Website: crate-barrel
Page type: receipt
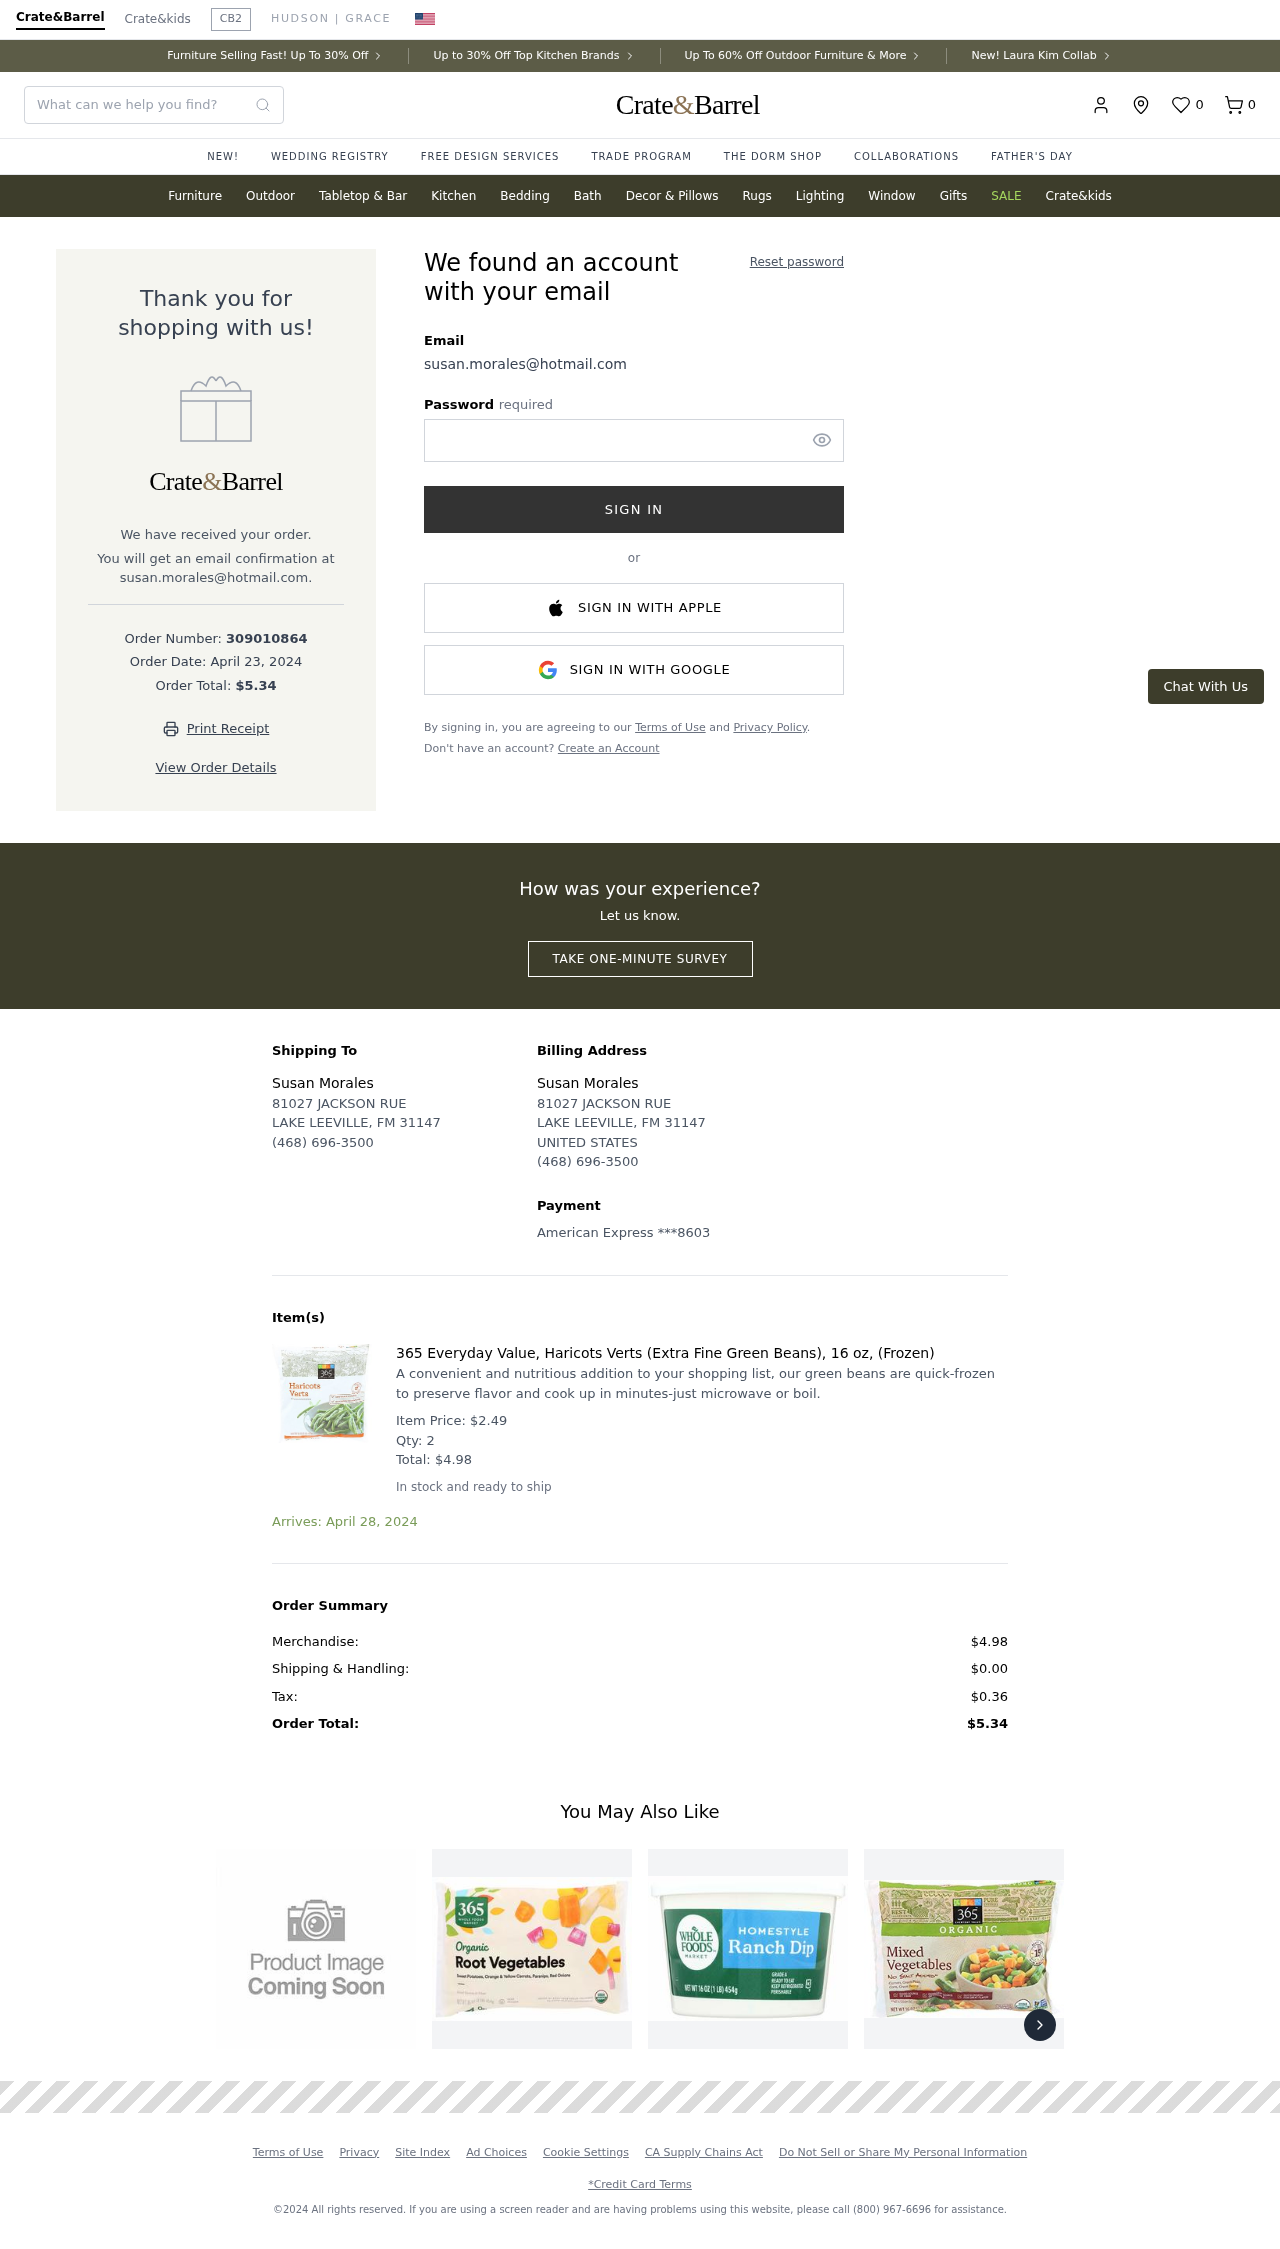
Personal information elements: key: PII_CARD_LAST4
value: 8603
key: PII_CARD_TYPE
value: American Express
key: PII_COUNTRY
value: UNITED STATES
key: PII_EMAIL
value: susan.morales@hotmail.com
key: PII_FULLNAME
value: Susan Morales
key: PII_STREET
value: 81027 JACKSON RUE
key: PII_EMAIL2
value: susan.morales@hotmail.com
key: PII_CITY_STATE_ZIP
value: LAKE LEEVILLE, FM 31147
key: PII_PHONE
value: (468) 696-3500
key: PII_FULLNAME2
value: Susan Morales
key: PII_STREET2
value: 81027 JACKSON RUE
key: PII_POSTCODE
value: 31147
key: PII_STATE_ABBR
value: FM
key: PII_STATE
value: FM
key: PII_POSTCODE_FULL
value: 31147
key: PII_POSTCODE_NUMERIC
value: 31147
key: PII_PHONE2
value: (468) 696-3500
Product elements: key: PRODUCT1_DESC
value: A convenient and nutritious addition to your shopping list, our green beans are quick-frozen to preserve flavor and cook up in minutes-just microwave or boil.
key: PRODUCT1_NAME
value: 365 Everyday Value, Haricots Verts (Extra Fine Green Beans), 16 oz, (Frozen)
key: PRODUCT1_PRICE
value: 2.49
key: PRODUCT1_QUANTITY
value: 2
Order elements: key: ORDER_NUM_ITEMS
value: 0
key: ORDER_ID
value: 309010864
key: ORDER_DATE
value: April 23, 2024
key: ORDER_TOTAL
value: $5.34
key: ORDER_ITEM_TOTAL
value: $4.98
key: ORDER_DELIVERY_DATE
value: Arrives: April 28, 2024
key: ORDER_SUBTOTAL
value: $4.98
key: ORDER_SHIPPING_COST
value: $0.00
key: ORDER_TAX
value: $0.36
Search elements: key: HEADER_SEARCH
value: What can we help you find?
Other elements: key: FAVORITES_COUNT
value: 0